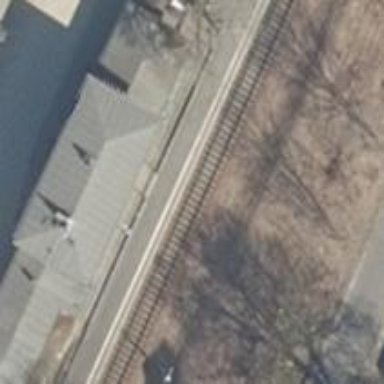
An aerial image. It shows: Railway station that also serves as public transport station.